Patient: sex F, age 74
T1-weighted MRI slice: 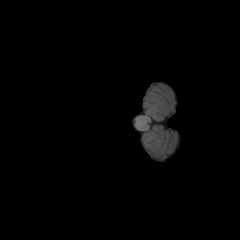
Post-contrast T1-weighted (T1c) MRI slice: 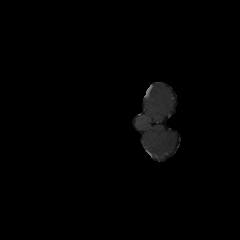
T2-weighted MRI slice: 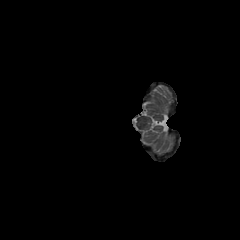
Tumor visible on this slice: no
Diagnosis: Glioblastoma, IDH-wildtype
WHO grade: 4